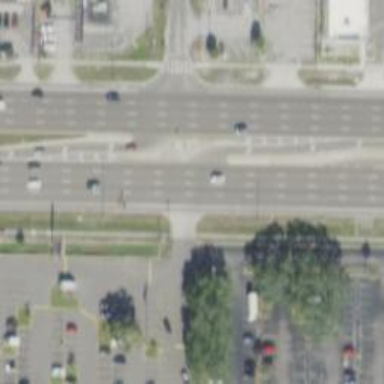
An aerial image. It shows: Asphalt road with primary link designation.